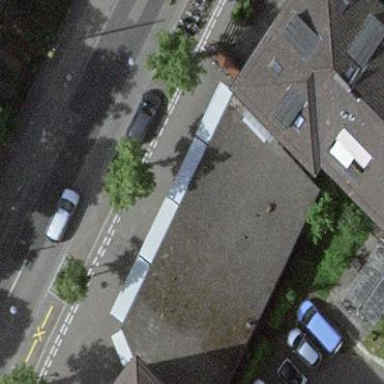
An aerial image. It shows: Flat-roofed apartment building with grey asphalt roof.